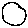
Label: circle